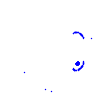
Particle: electron